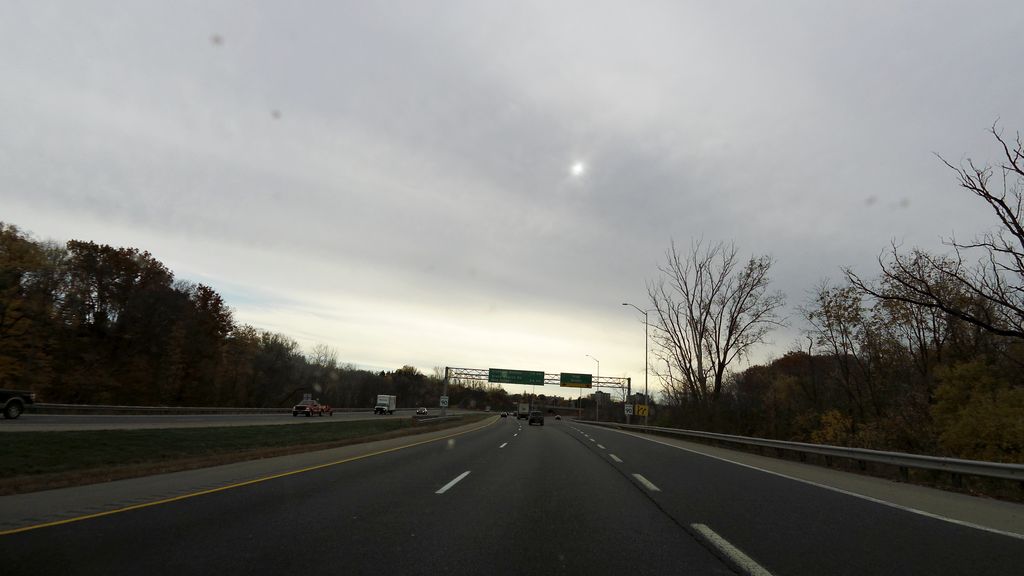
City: hamilton